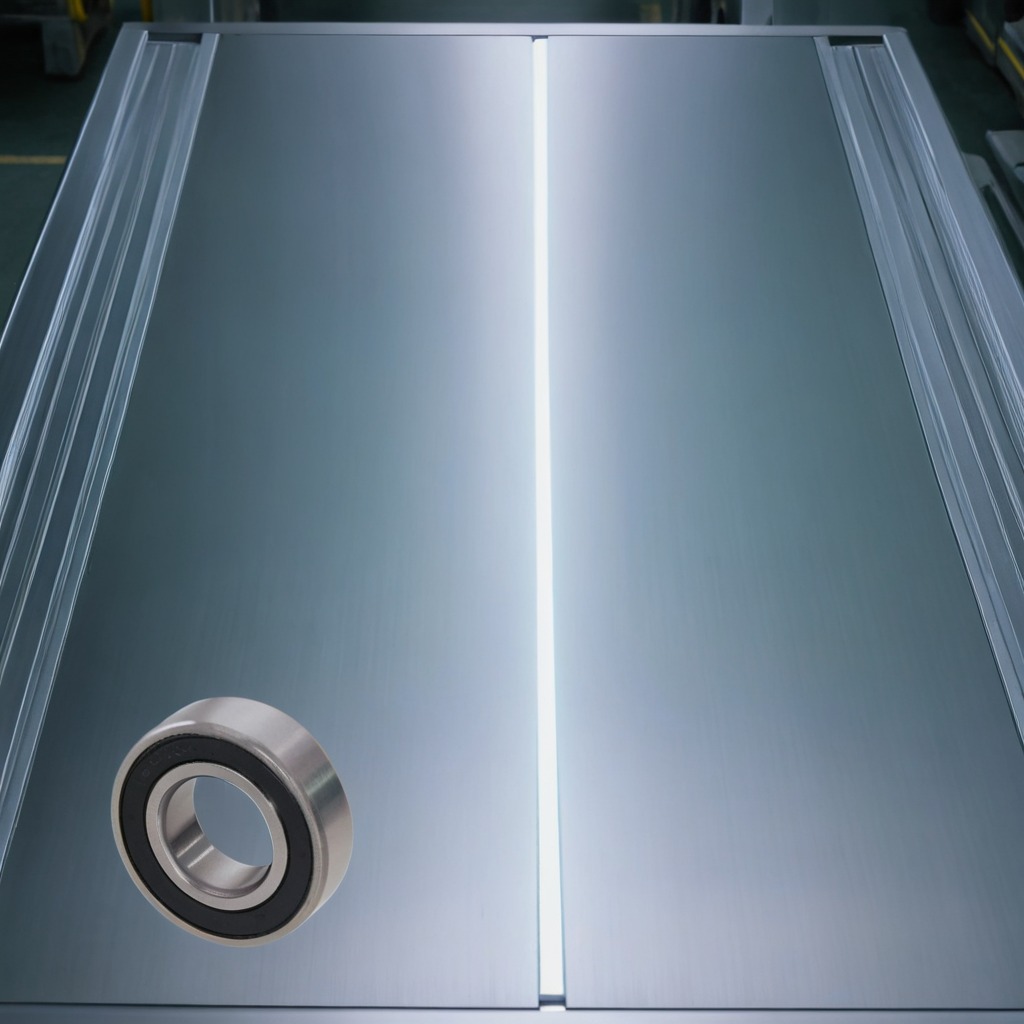
A metal ball bearing is lying on the metal table in a machine shop under fluorescent lights.